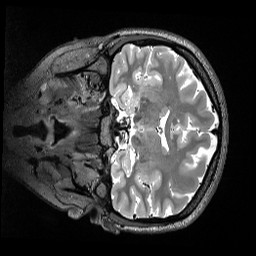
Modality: T2w
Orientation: coronal
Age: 24
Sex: female
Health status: ill
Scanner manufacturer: siemens
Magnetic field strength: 3 T
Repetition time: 3.2 s
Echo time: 0.563 s